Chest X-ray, PA view. Patient: 35 years old, sex M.
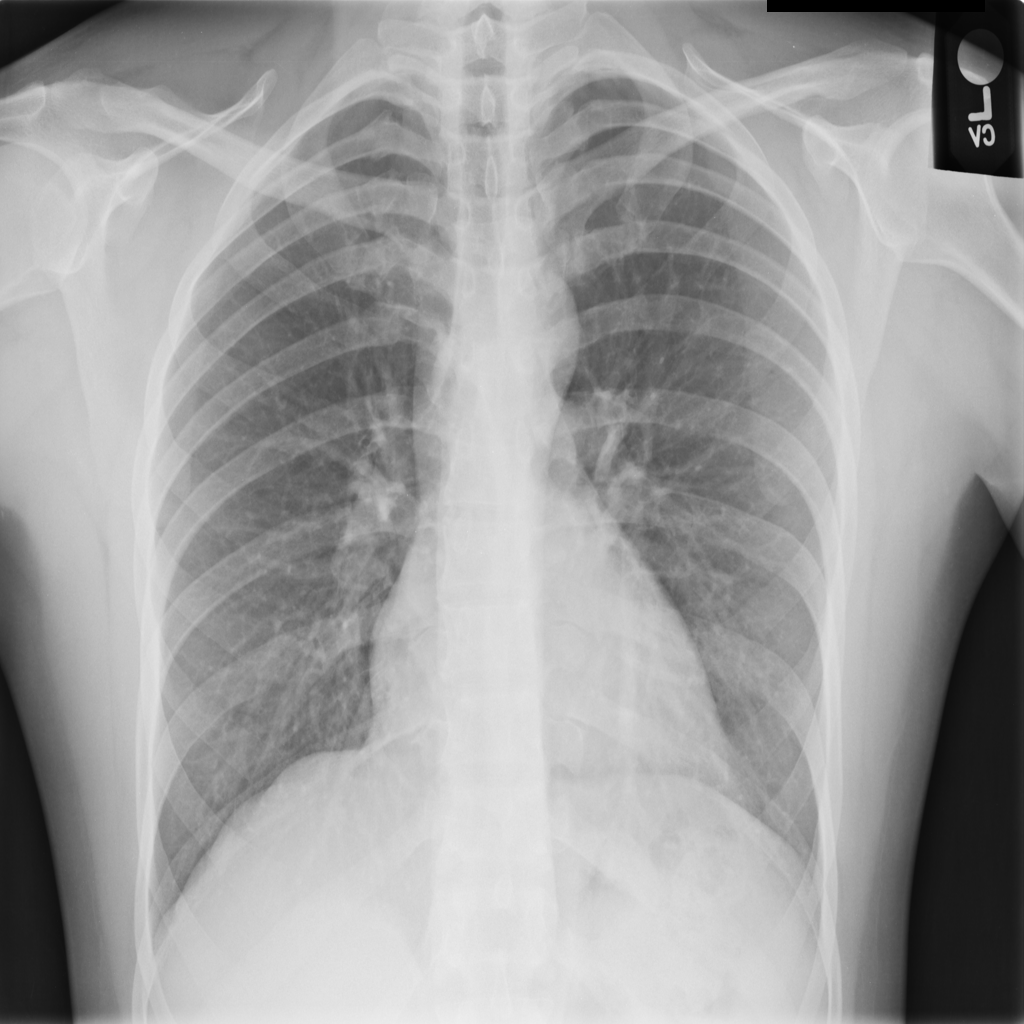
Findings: No Finding